Question: I have numerous text based financial reports that I ultimately want to convert to a CSV file. The file includes three columns with three-letter month abbreviations that are printed vertically. The vertical months (JAN FEB, ...) conspire to disrupt the flow of the financial report and I would like to remove them from the file in the first round of a process aimed ultimately at extracting the financial data. I have included an image of what I'm describing below:

EDIT: I do know that the months are always in Capital Letters.
As you can see, the Sales line is running into C in the DEC in the third row. A couple rows down you can see that Gross Margin is between the 2nd and 3rd Ns in November. So the question is how can I write some regular expressions that remove the Dates from the document and then extract my financial data.
EDIT 2: Here is a paste of more of the file:
'''
D D D
E E E
C C Sales $123,000C
Cost of Goods Sold $120,000
N NGross Margin $3,000N
O O O
V V 20- OperatingV
O O O
C C 30,000 TravelC
T T T
S S 120 UtilitiesS
E E E
P P P
10,000 Membership
A A A
U U U
G G 1,9000 RentG
26 Postage
J J J
L L L
Y Y Y
2,400 Tooling
J J J
U U U
N -22,000 Taxes NPretax Income
'''
Any suggestions or help is appreciated.
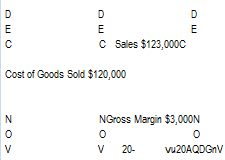
Answer: This is your pattern to find for all those offending letters using the Test data you provided.
'''
((^<URL>
'''
Added one more group due to comment
Explanation:
Group 1: '((^[A-Z])(?=\s))'
Breakdown: Looks for a capital letter at the beginning of a line that is followed by whitespace
Group 2: '((?<=\d)[A-Z])'
Breakdown: Looks for a capital letter that is preceded by a number
Group 3: '(<URL>'
Breakdown: Looks for a capital letter followed by whitespace
Group 4: '((?<=[a-z])[A-Z])'
Breakdown: Looks for a capital letter preceded by a lower-case letter
Group 5: '(<URL>'
Breakdown: Looks for a capital letter with a capital letter directly after it